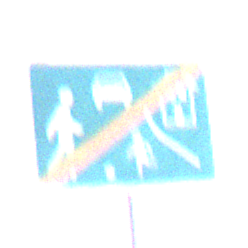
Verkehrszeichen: EndeVerkehrsberuhigterBereich
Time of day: MorningAfternoon
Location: Outdoor (Urban)
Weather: Clear
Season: NotSpecified
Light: Natural